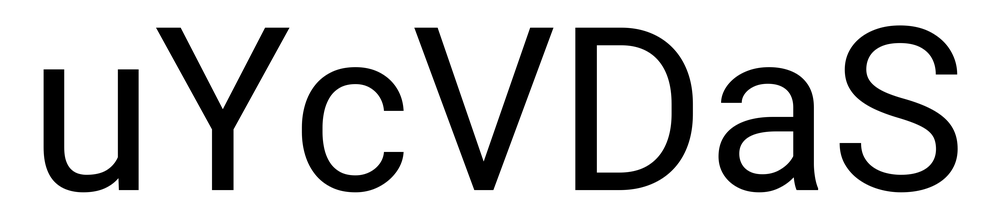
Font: Roboto_Regular